Question: While testing my new-found python skills using 'pygame', I ran into an interesting problem.
When I load planet .png images onto the screen, the planets show up with a black halo.

This is really strange since the other images(.png and .bmp) that I have loaded into the game work without a problem.
I have imported the images by using a for loop and converting them with 'convert_alpha()'.
When I do not convert the images, the black halo is still there.
I also tried setting the color key with each iteration of the for loop to no avail:
'''
class Pl_Images(pygame.sprite.Sprite):
def __init__(self):
self.pl_images = []
for num in range(1,5):
img = pygame.image.load(f"Images/planets/static/planet{num}.png")
img_rect = img.get_rect()
img = pygame.transform.scale(img, (int(img_rect.width//10), int(img_rect.height//10)))
self.pl_images.append(img)
'''
One of the pre-loaded images are then used (when needed) by a Planet object when it is created by the planet generator class "PlanetSurface" and is placed into a sprite group.
'''
import pygame
from planet import Planet
import random
from pygame.sprite import Sprite
from pl_images import Pl_Images
class PlanetSurface(Sprite):
def __init__(self, settings):
"""
Creates a planet surface and planets that travel across the screen
"""
super(PlanetSurface, self). __init__()
self.settings = settings
self.surface = pygame.surface.Surface(settings.screen.get_size())
self.surface.set_colorkey([0,0,0])
self.images = Pl_Images()
self.planets = pygame.sprite.Group()
self.pl_timer = random.randrange(420, 720) # 7 seconds and 12 seconds
self.max_planets = 3
self.current_num_planets = 0
def update(self):
""" update the planets """
self.planets.update()
for planet in self.planets.copy():
if planet.rect.y > self.settings.screen_height:
self.planets.remove(planet)
self.current_num_planets -= 1
if self.pl_timer == 0:
if self.current_num_planets >= self.max_planets:
pass
else:
self.new_planet = Planet(self.settings, self.images)
self.rect = self.new_planet.rect
self.planets.add(self.new_planet)
self.pl_timer = random.randrange(2100, 3600)
# Redraw planet for a smooth effect
self.surface.fill((0,0,0))
self.planets.draw(self.surface)
self.pl_timer -= 1
'''
Here is the Planet class:
'''
class Planet(Sprite):
def __init__(self, settings, images):
super(Planet, self). __init__()
self.images = images
self.planets = self.images.pl_images
self.settings = settings
self.num_planets = len(self.planets)
self.image_index = random.randrange(self.num_planets - 1)
self.image = self.planets[self.image_index]
self.rect = self.image.get_rect()
self.rect.x = random.randrange(
0,
self.settings.screen_width - self.rect.width
)
self.rect.y = -self.rect.height
self.vel_x = 0
self.vel_y = random.randrange(1, 2)
def update(self):
self.rect.x += self.vel_x
self.rect.y += self.vel_y
'''
The image is then drawn to the planet's surface when the update method is called.
The surface that I am drawing the images to is a simple surface that uses a transparent 'colorkey':
This custom surface is being drawn by the main function on top of the main background but below the gaming surface:
'''
self.screen.blit(self.background.bgimage, (self.background.bgX2,
self.background.bgY2))
self.screen.blit(self.planet_surface.surface, (0,0))
self.screen.blit(self.game_surface.surface, (0,0))
'''
I am quite baffled by this problem since the planets are .png images with transparent backgrounds.
Does anyone have any idea where this black halo might be coming from?
Is there something that I am doing wrong or is this a glitch in 'pygame'?
I have uploaded a sample planet for analysis.
<URL>
Thanks in advance!
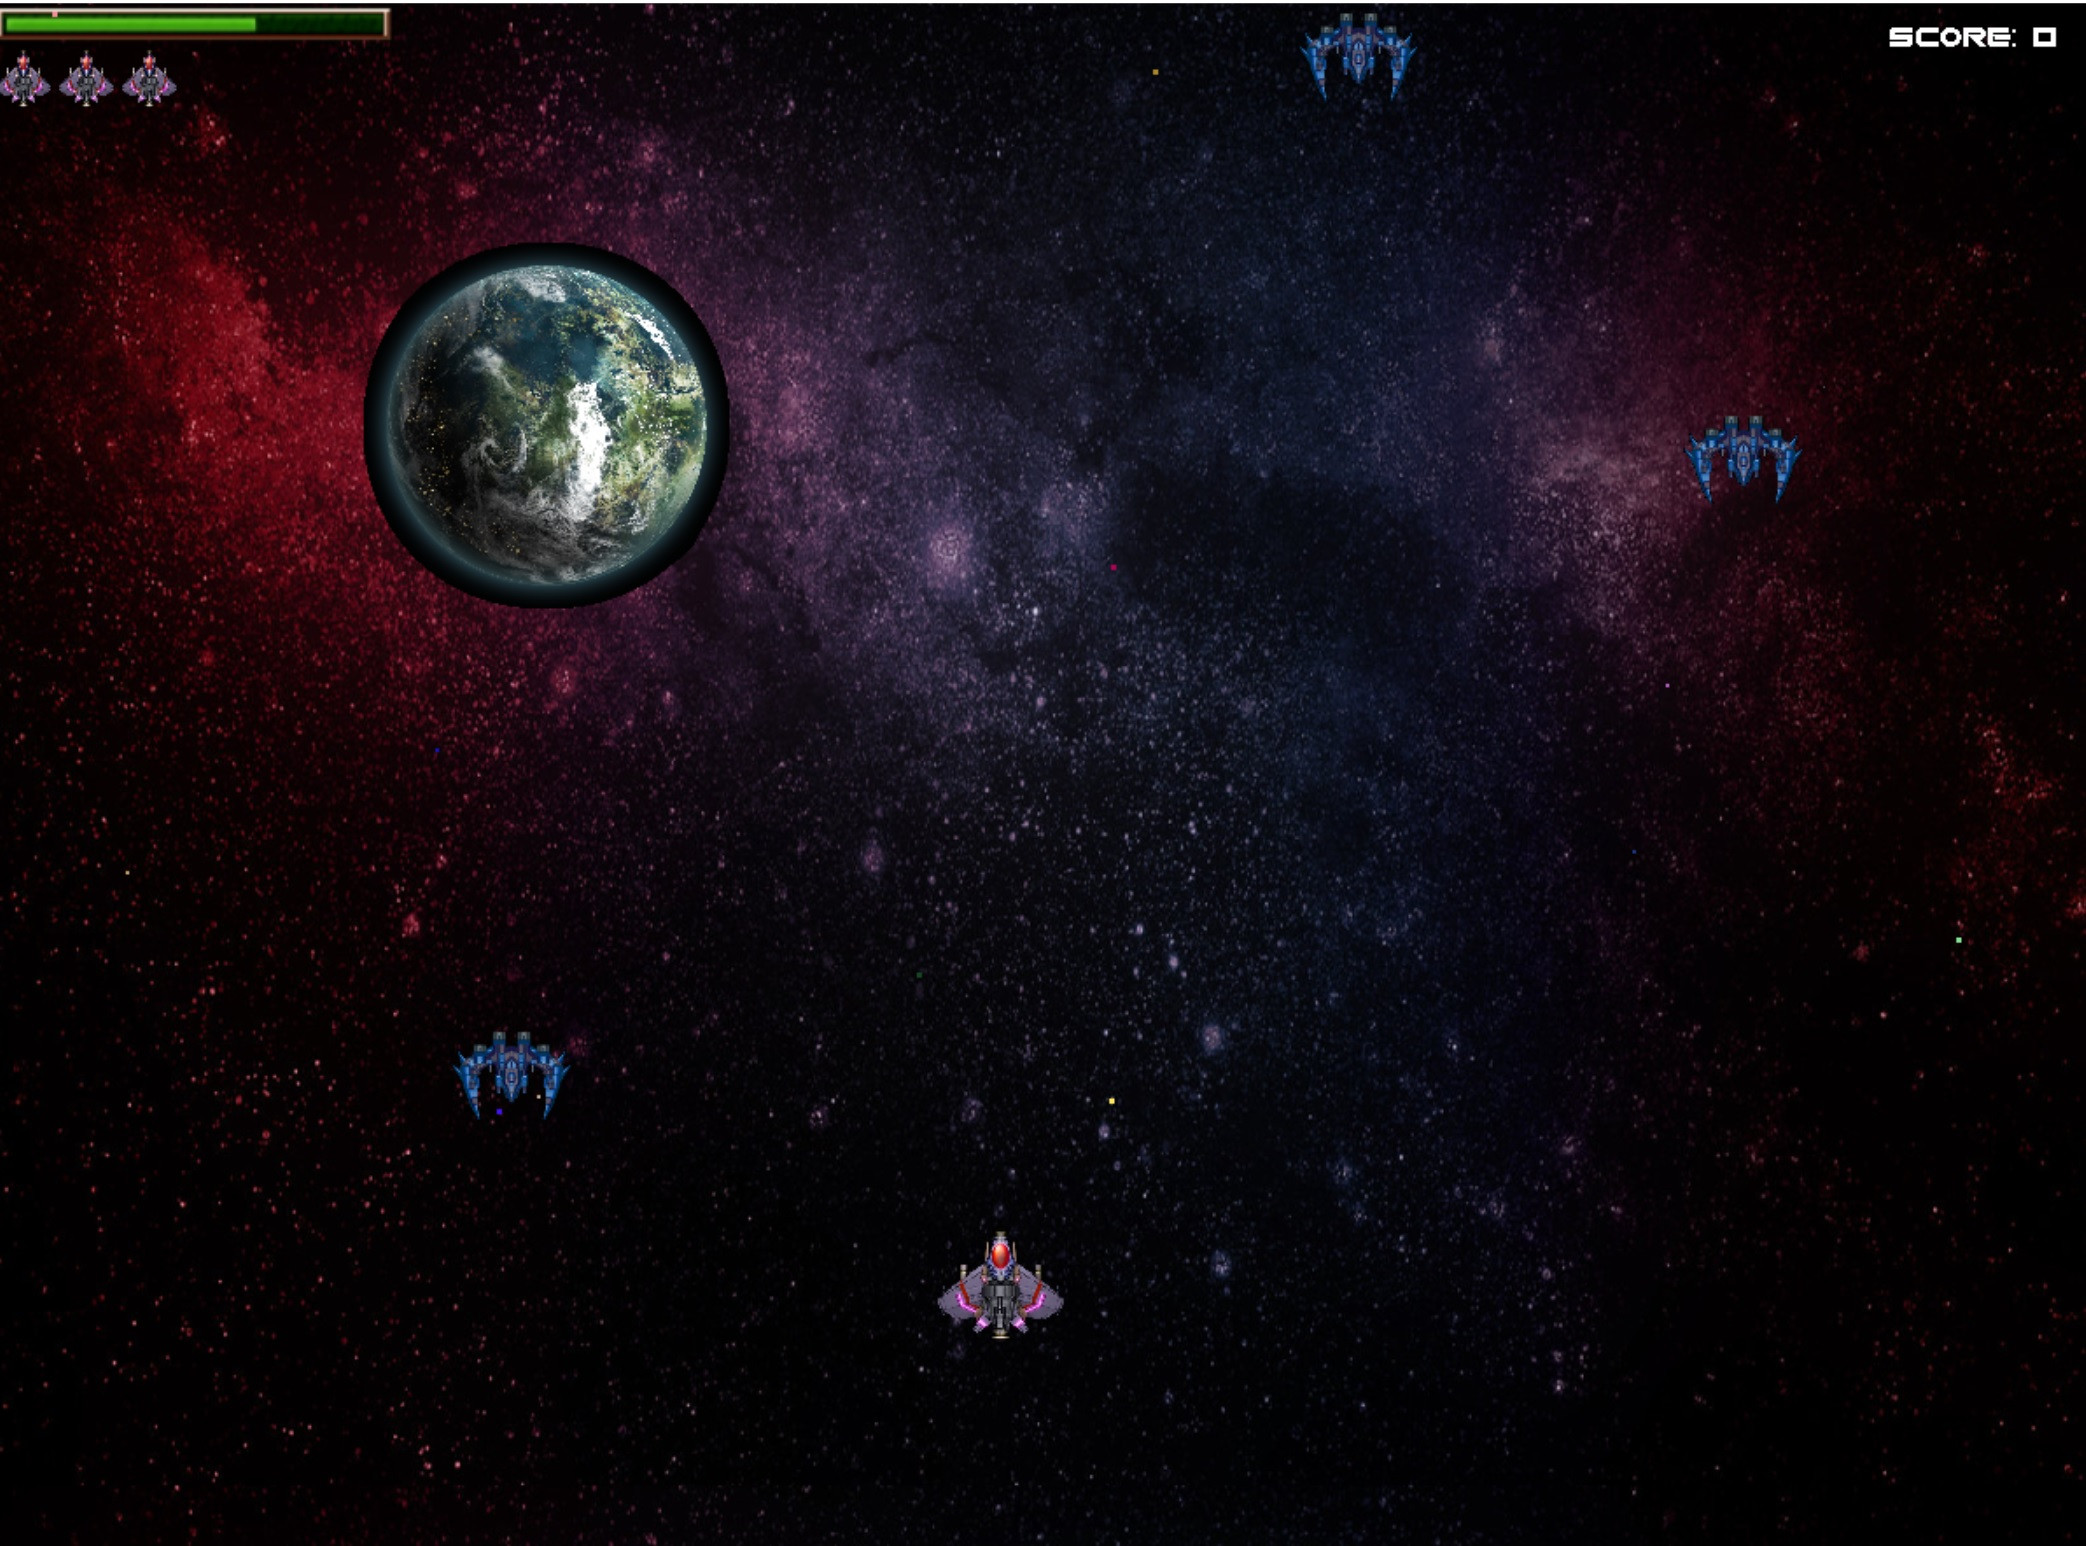
Answer: I examined the example planet you provided in your question. - <URL>
The alpha channel of the entire image is 255. The image has an opaque white background and a pale blue halo around the planet. You can set a white color (<URL> to make the background transparent, but the halo will remain opaque. The problem is not with your application, but with the image resource. You need to use another planet image that provides alpha per pixel.
<URL>
See also <URL>.